【题型】选择题　【知识点】解析几何　【难度】medium
(2025·上海普陀·二模) 设 \(a>0,b>0\)，点 \(M(x_0,y_0)\)，\(O\) 是坐标原点，\(|OM|=a\)，\(F\) 是双曲线 \(\Gamma:\frac{x^2}{a^2}-\frac{y^2}{b^2}=1\) 的左焦点，若直线 \(l:x_0x+y_0y=a^2\) 经过点 \(F\)，且与双曲线 \(\Gamma\) 的右支在第一象限内交于 \(P\) 点，则双曲线 \(\Gamma\) 的离心率的一个可能的值是（ ）

A. \(\frac{\sqrt{5}}{2}\) \quad B. \(\frac{\sqrt{6}}{2}\) \quad C. \(\frac{\sqrt{7}}{2}\) \quad D. \(\frac{\sqrt{11}}{2}\)
【解答】
\textbf{【答案】D}

\vspace{0.5em}
\textbf{【分析】}
先确定直线 \(l\) 与圆 \(x^2+y^2=a^2\) 的位置关系，表示出直线 \(l\) 的斜率，数形结合，根据直线斜率与双曲线渐近线斜率的关系，得到 \(a,b\) 的关系，求出离心率的取值范围，即可进行判断。

\vspace{0.5em}
\textbf{【详解】}
如图：

因为 \(|OM|=a\)，所以 \(M\) 点的轨迹是以 \(O\) 为圆心，以 \(a\) 为半径的圆，方程为：\(x^2+y^2=a^2\)。

因为点 \(O\) 到直线 \(l:\ x_0x+y_0y-a^2=0\) 的距离为：
\[
d = \frac{a^2}{\sqrt{x_0^2+y_0^2}} = \frac{a^2}{a} = a,
\]
所以直线 \(l\) 与圆 \(x^2+y^2=a^2\) 相切。

又 \(l\) 过点 \(F(-c,0)\)，且 \(c^2=a^2+b^2\)，直线 \(l\) 与双曲线 \(\Gamma\) 的右支在第一象限内交于 \(P\) 点，

所以直线 \(l\) 的斜率为：\(k_l = \frac{|OM|}{|FM|} = \frac{a}{b}\)。

又一、三象限双曲线的渐近线的斜率为：\(\frac{b}{a}\)。

又 \(\frac{b}{a} > \frac{a}{b} \Rightarrow b^2 > a^2 \Rightarrow c^2 - a^2 > a^2 \Rightarrow c^2 > 2a^2 \Rightarrow \frac{c^2}{a^2} > 2\)，

即 \(e^2 > 2 \Rightarrow e > \sqrt{2}\)。

故选：D
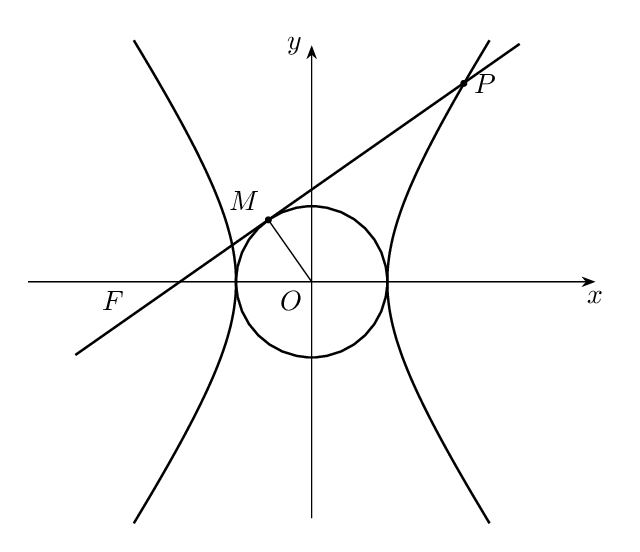